Question: What does this indicator on line 53 tell me? It's not an error but ...

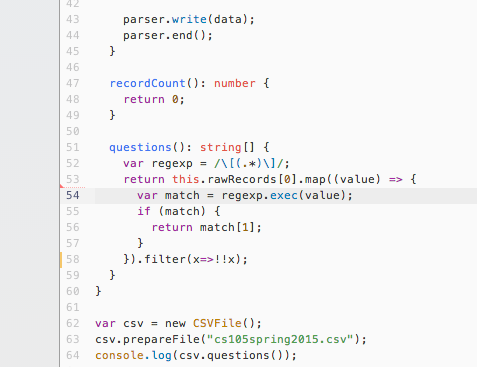
Answer: It is git diff. It means that lines have been deleted at this point.